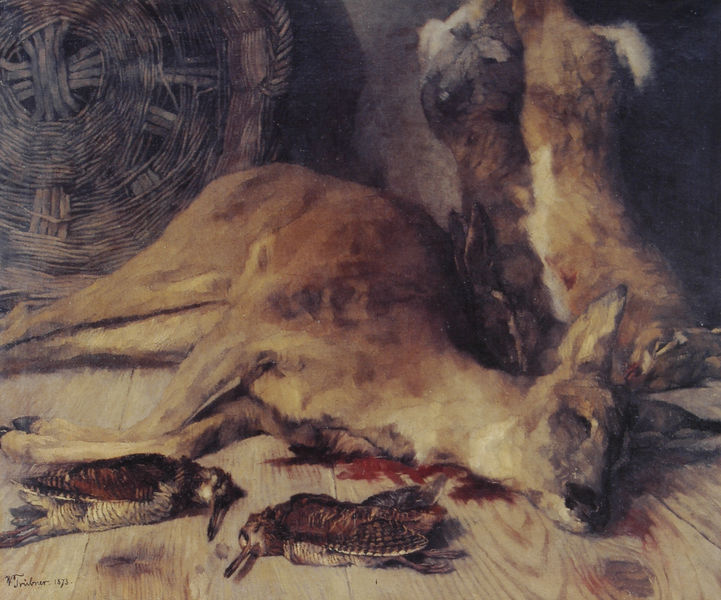
Titel: Stilleben mit Reh, Hasen und Schnepfen
Künstler: Heinrich Wilhelm Trübner
Standort: Mannheim
Institution: Städtische Kunsthalle Mannheim
Schlagwörter: dunkel, gemälde, kopf, körper, schatten, vogel, ocker, braun, holz, köpfe, licht, nase, schwarz, zeichnung, rot, tier, tiere, beige, malerei, wand, augen, federn, gefieder, stehen, tod, tot, fünf, hals, signatur, öl, vögel, weide, boden, realismus, ohren, pferd, rund, hase, hasen, stilleben, stillleben, beine, fell, huf, hufe, schwanz, liegen, ente, schnabel, naturalismus, zwei, lila, violett, klein, sigantur, dielen, wild, löffel, holzboden, korb, bretter, geschlossen, griff, flechten, memento mori, vergänglichkeit, blut, courbet, hängen, geflecht, weidenkorb, bruan, gepunktet, gross, gefangen, fichte, schnäbel, jagd, geschlossene augen, senkrecht, maserung, fuchs, trübner, astloch, ausbluten, ausgeblutet, beute, bluten, blutlache, braum, ende, erlegt, erschossen, fasan, fasane, federkleid, felle, fuge, gefleckt, gejagt, gestorben, hasenfell, hirsch, hirsche, hochwild, jagdglück, jagdstilleben, jagdstillleben, jagdstrecke, jagdstück, jagdwild, jäger, kaninchen, kiefer, kitz, lache, läufe, naddelholz, niederwild, reh, rehe, rehkitz, schnauze, strecke, tid, verwest, verwesung, weichholz, weidengeflecht, wilhelm trübner, zwei hasen, geflochten, hörner, huhn, bock, jagen, klaue, feldhase, rhe, haase, rebhühner, wildpret, jaghd, emnte, specht, ausstopfen, teh